Question: I need to draw a graph like this:

I have used plotArrays two times(1.to get curves on the left, 2.to get curves on the right) to get the curves on in two separate plot-windows.
'''
plotArrays(x_neg,SOC_neg,legend=names,id=1);
plotArrays(x_pos,SOC_pos,legend=names,id=2);
'''
The middle region is empty. If I use single plotArrays function combining these data, the ends will automatically connect with each other which I don't want to do.
How can I plot it in single command?
Thank you
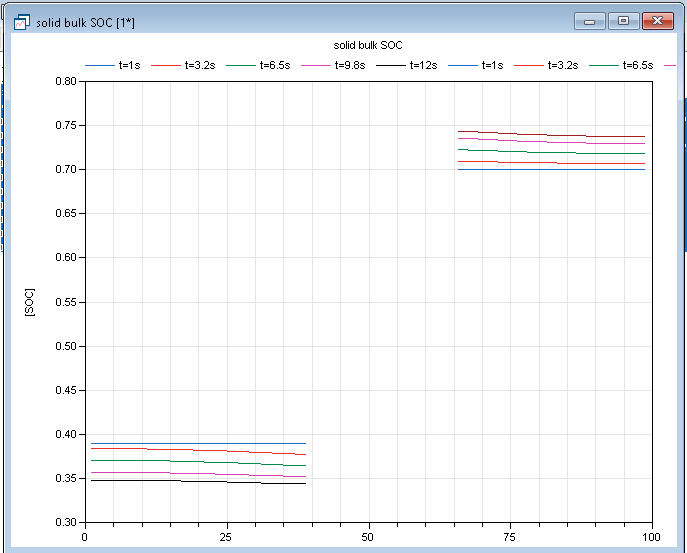
Answer: Use multiple calls to the function 'plotArray' with the same 'id' and 'erase=false'.